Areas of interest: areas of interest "Songjiang Art Museum"
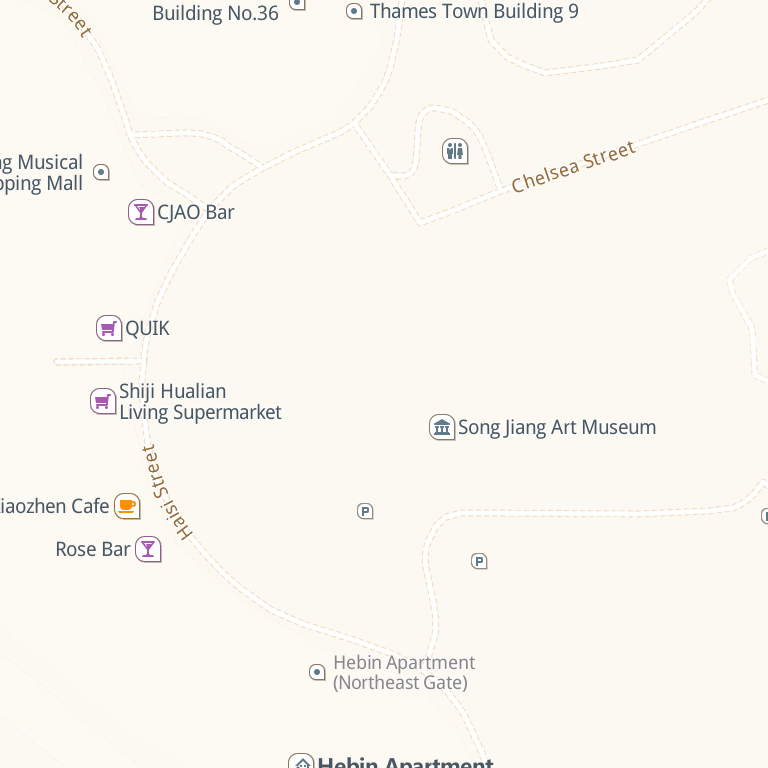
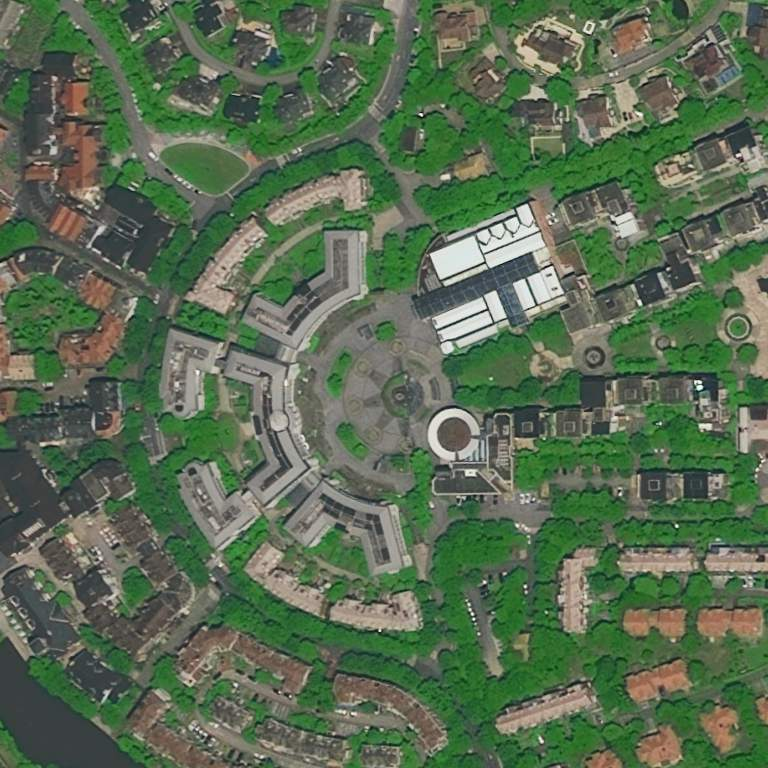